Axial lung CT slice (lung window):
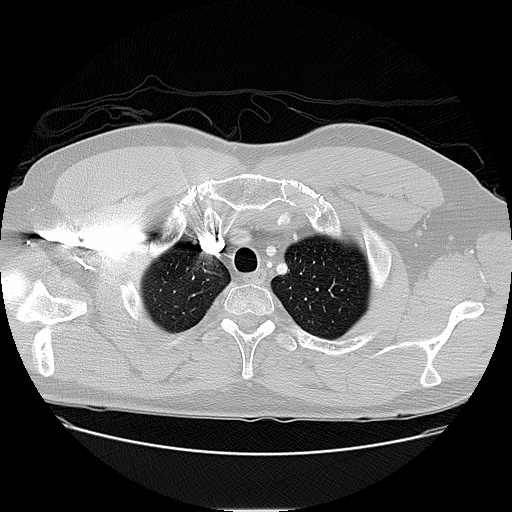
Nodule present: no